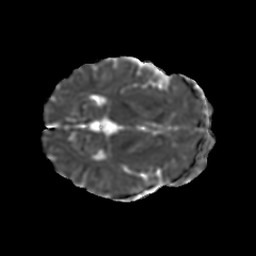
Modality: MD
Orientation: axial
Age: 15
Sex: female
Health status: ill
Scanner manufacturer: ge
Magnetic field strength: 3 T
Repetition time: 7.5 s
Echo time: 0.079 s